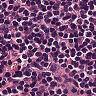
Metastatic tissue present: no